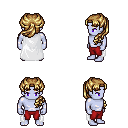
a pixel art fantasy rpg character, male body template, dark elf, purple skin, white cape, red pants, blonde princess hairstyle, four views (front, back, left, right), 2x2 character sprite sheet, small pixel art, hard edges, no anti-aliasing